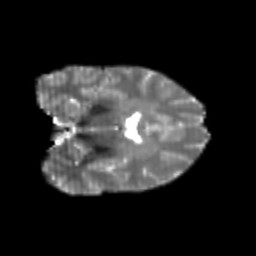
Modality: T2w
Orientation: coronal
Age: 23
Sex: female
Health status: healthy
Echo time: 0.074 s